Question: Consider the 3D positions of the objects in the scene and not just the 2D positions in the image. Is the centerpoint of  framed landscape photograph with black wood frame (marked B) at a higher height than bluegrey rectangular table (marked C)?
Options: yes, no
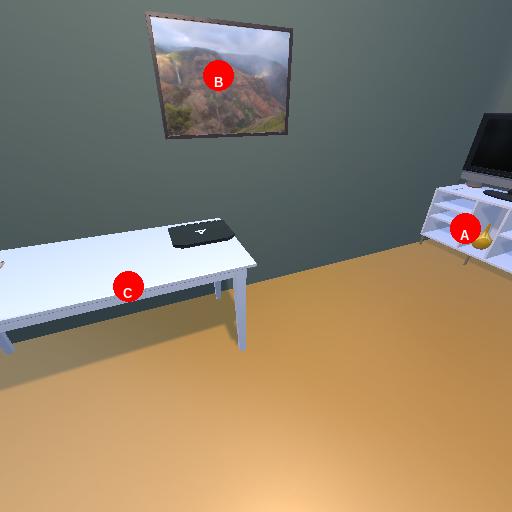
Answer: yes